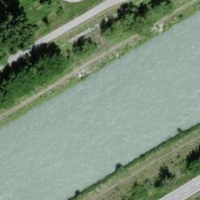
EUNIS habitat code: 15
Species observed at this site:
Euphorbia cyparissias